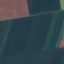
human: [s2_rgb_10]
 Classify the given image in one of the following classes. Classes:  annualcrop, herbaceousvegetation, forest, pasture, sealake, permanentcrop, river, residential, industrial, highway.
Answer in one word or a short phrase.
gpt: AnnualCrop